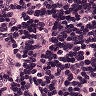
Metastatic tissue present: no